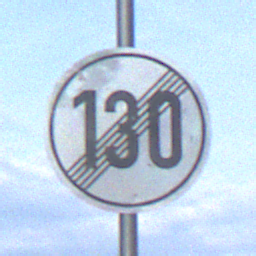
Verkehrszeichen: EndeGeschwindigkeit130
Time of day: MorningAfternoon
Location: Outdoor (Nature)
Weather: PartlyCloudy
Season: NotSpecified
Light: Natural